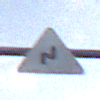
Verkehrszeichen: DoppelkurveRechts
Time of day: SunriseSunset
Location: Outdoor (Nature)
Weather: PartlyCloudy
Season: NotSpecified
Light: Natural